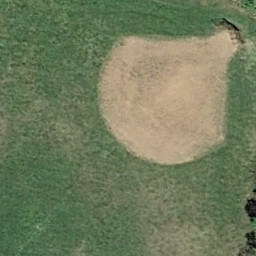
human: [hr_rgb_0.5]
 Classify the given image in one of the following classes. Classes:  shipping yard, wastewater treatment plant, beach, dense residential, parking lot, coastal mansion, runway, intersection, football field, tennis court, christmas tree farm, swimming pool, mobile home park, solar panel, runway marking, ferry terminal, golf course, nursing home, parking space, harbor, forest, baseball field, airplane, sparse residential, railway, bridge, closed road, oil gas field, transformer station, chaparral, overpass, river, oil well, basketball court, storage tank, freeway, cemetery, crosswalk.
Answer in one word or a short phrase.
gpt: baseball field